Question: I've been struggling in creating the vigenere table in python
That should be the result:

So basically I have the entire alphabet on the first line, and the alphabet shifted by one letter on the second one etc.
That's my code so far:
'''
class CypherTable:
def __init__(self):
self.matrix = [[chr(i) for i in range(ord('a'),ord('z')+1)] for i in range(5)]
def __str__(self):
for i in range(len(self.matrix)):
print self.matrix[i]
return ""
table = CypherTable()
print(table)
'''
I managed to print letters from a to z a number of times but I don't know how to modify each interaction in order to shift the first letter by one.
I'm used to work in java where you first define the array length and then populate it, but since python has a faster syntax I can't figure out what's the best way to do it.
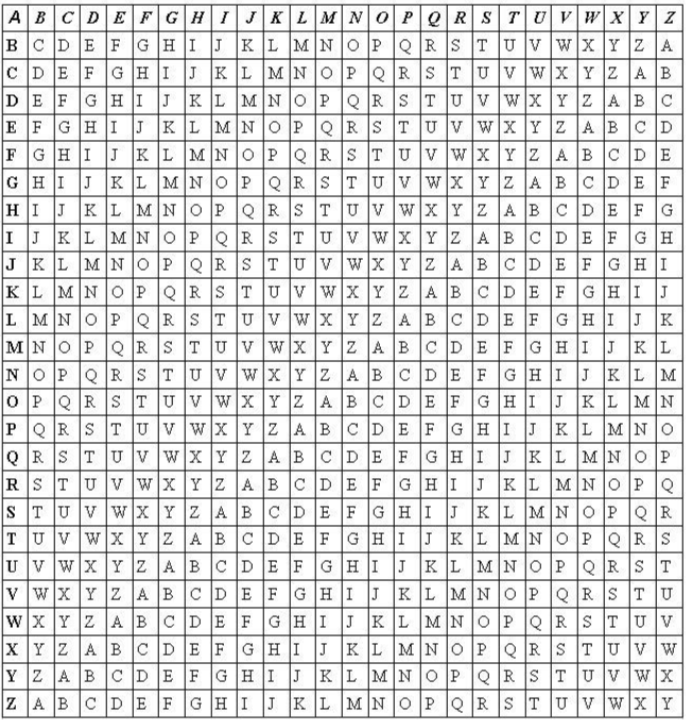
Answer: A simpler way is to use the 'string' module:
'''
from string import ascii_uppercase as l
class CypherTable:
def __init__(self):
self.final_table = [l[i:]+l[:i] for i in range(len(l))]
for i in CypherTable().final_table:
print(i)
'''
Output:
'''
ABCDEFGHIJKLMNOPQRSTUVWXYZ
BCDEFGHIJKLMNOPQRSTUVWXYZA
CDEFGHIJKLMNOPQRSTUVWXYZAB
DEFGHIJKLMNOPQRSTUVWXYZABC
EFGHIJKLMNOPQRSTUVWXYZABCD
FGHIJKLMNOPQRSTUVWXYZABCDE
GHIJKLMNOPQRSTUVWXYZABCDEF
HIJKLMNOPQRSTUVWXYZABCDEFG
IJKLMNOPQRSTUVWXYZABCDEFGH
JKLMNOPQRSTUVWXYZABCDEFGHI
KLMNOPQRSTUVWXYZABCDEFGHIJ
LMNOPQRSTUVWXYZABCDEFGHIJK
MNOPQRSTUVWXYZABCDEFGHIJKL
NOPQRSTUVWXYZABCDEFGHIJKLM
OPQRSTUVWXYZABCDEFGHIJKLMN
PQRSTUVWXYZABCDEFGHIJKLMNO
QRSTUVWXYZABCDEFGHIJKLMNOP
RSTUVWXYZABCDEFGHIJKLMNOPQ
STUVWXYZABCDEFGHIJKLMNOPQR
TUVWXYZABCDEFGHIJKLMNOPQRS
UVWXYZABCDEFGHIJKLMNOPQRST
VWXYZABCDEFGHIJKLMNOPQRSTU
WXYZABCDEFGHIJKLMNOPQRSTUV
XYZABCDEFGHIJKLMNOPQRSTUVW
YZABCDEFGHIJKLMNOPQRSTUVWX
ZABCDEFGHIJKLMNOPQRSTUVWXY
'''
To be even cleaner, particularly if you will not be declaring any other methods in the class, you can use '@classmethod':
'''
from string import ascii_uppercase as l
class CypherTable:
final_table = [l[i:]+l[:i] for i in range(len(l))]
@classmethod
def show_board(cls):
for i in cls.final_table:
print(i)
CypherTable.show_board()
'''
Regarding your recent comment, you can try this:
'''
from string import ascii_uppercase as l
class CypherTable:
def __init__(self):
self.final_table = [l[i:]+l[:i] for i in range(len(l))]
def cross(self, b, a):
val1 = self.final_table[0].index(a)
new_letter = [i for i in self.final_table if i[0] == b][0][val1]
return new_letter
c = CypherTable()
print(c.cross('P', 'C'))
'''
Output:
'''
'R'
'''